Question: I'm using the SBTableAlert (see here: <URL> and wanted to know if it's possible to change the highlighted color. It's currently blue, but I would prefer another. I would also prefer to have the option text a bit smaller and not bold, but I don't see where this is set.

Thanks!
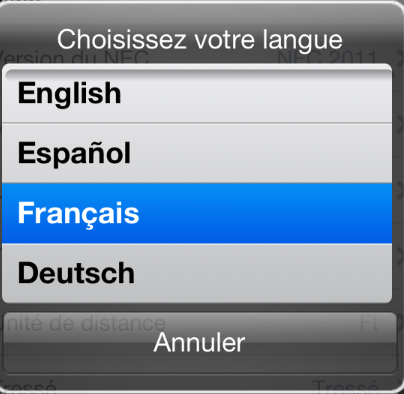
Answer: Inside SBTableAlert.m find the following:
'''
- (id)initWithStyle:(UITableViewCellStyle)style reuseIdentifier:(NSString *)reuseIdentifier {
'''
In there you can just include this and your background color will be changed:
'''
//Example with a predefined color
UIView *bgColorView = [[UIView alloc] init];
[bgColorView setBackgroundColor:[UIColor redColor]];
[self setSelectedBackgroundView:bgColorView];
'''
or
'''
//Example with an RGB color
UIView *bgColorView = [[UIView alloc] init];
[bgColorView setBackgroundColor:[UIColor colorWithRed:155.0f/255.0f green:155.0f/255.0f blue:155.0f/255.0f alpha:1.0f]];
[self setSelectedBackgroundView:bgColorView];
'''